Question: I want to disable the scrollview in LongListSelector.
I tried like this:
'''
<toolkit:LongListSelector x:Name="List_Contacts"
IsFlatList= "False"
DisplayAllGroups="False"
Margin="0,0,0,100"
Width="480"
Background="Transparent"
ItemsSource="{Binding ResultList}"
ItemTemplate="{StaticResource ItemTemplate}"
GroupHeaderTemplate="{StaticResource GroupItemHeaderTemplate}"
ScrollViewer.VerticalScrollBarVisibility="Disabled"
ScrollViewer.HorizontalScrollBarVisibility="Disabled"
Tap="List_Contacts_Tap"/>
'''
But here the scrolling not disabled.
I found one solution from stack overflow
'''
<Style x:Key="LongListSelectorWithNoScrollBarStyle" TargetType="toolkit:LongListSelector">
<Setter Property="Background" Value="Transparent"/>
<Setter Property="Foreground" Value="{StaticResource PhoneForegroundBrush}"/>
<Setter Property="Template">
<Setter.Value>
<ControlTemplate TargetType="phone:LongListSelector">
<Grid Background="{TemplateBinding Background}" d:DesignWidth="480" d:DesignHeight="800">
<VisualStateManager.VisualStateGroups>
<VisualStateGroup x:Name="ScrollStates">
<VisualStateGroup.Transitions>
<VisualTransition GeneratedDuration="00:00:00.5"/>
</VisualStateGroup.Transitions>
<VisualState x:Name="Scrolling" />
<VisualState x:Name="NotScrolling"/>
</VisualStateGroup>
</VisualStateManager.VisualStateGroups>
<Grid Margin="{TemplateBinding Padding}">
<ViewportControl x:Name="ViewportControl"
HorizontalContentAlignment="Stretch"
VerticalAlignment="Top"/>
</Grid>
</Grid>
</ControlTemplate>
</Setter.Value>
</Setter>
</Style>
'''
But here i am getting error
I have include the namespace into the xaml also.
But still now i am getting the ''ViewportControl' was not found' error.
Please help me to disable the scroll in LLS.

Here All the elements are scroll able.. LLS will have N number of items. If I scroll the LLS to top the above stack panel also should scroll to top.
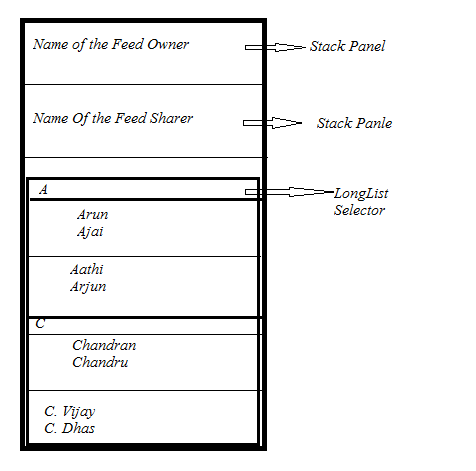
Answer: You can disable scroll by setting the height of LongListSelector(LLS) more than the height of all your Items. You can set a maximum height to your LLS to avoid scrolling.
Having a LLS inside a ScrollViewer is not a good practice, both the scrolls will fight for their input events and result will not be as expected.
Also, to be more focused about your issue, You can add your StackPanels to the 'ListHeader' of LLS, so that the StackPanels will also scroll along with your Items when you scroll your LLS.
A Sample structure to make use of 'ListHeader' of LLS is,
'''
<phone:LongListSelector>
<phone:LongListSelector.ListHeader>
<StackPanel>
<StackPanel Name="Panel1"></StackPanel>
<StackPanel Name="Panel2"></StackPanel>
</StackPanel>
</phone:LongListSelector.ListHeader>
</phone:LongListSelector>
'''